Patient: sex F, age 66
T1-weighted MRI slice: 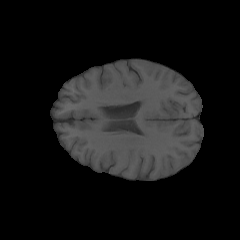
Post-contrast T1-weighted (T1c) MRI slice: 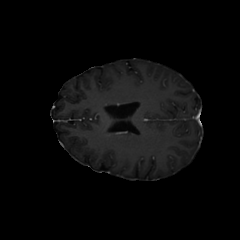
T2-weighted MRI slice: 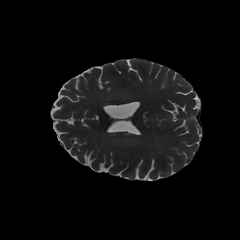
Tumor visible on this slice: no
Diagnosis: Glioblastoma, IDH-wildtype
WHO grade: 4